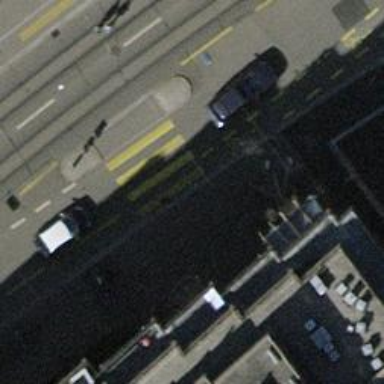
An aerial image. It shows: Kerb serving as barrier.